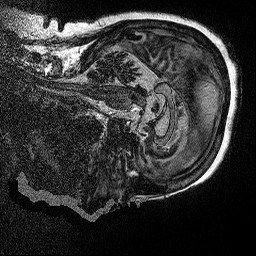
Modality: MP2RAGE
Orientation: sagittal
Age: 70
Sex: female
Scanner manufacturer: siemens
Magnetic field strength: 3 T
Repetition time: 5 s
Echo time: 0.00298 s